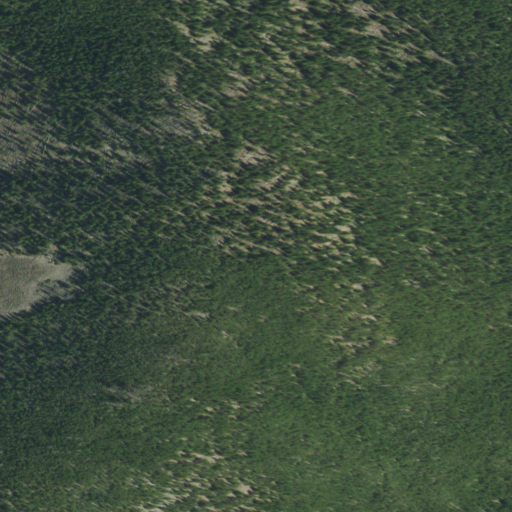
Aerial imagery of mountain in Wyoming named The Landmark containing only shrub